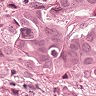
Metastatic tissue present: yes